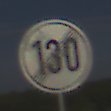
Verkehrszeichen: EndeGeschwindigkeit130
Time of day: MorningAfternoon
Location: Outdoor (RoadRail)
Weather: PartlyCloudy
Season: NotSpecified
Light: Natural